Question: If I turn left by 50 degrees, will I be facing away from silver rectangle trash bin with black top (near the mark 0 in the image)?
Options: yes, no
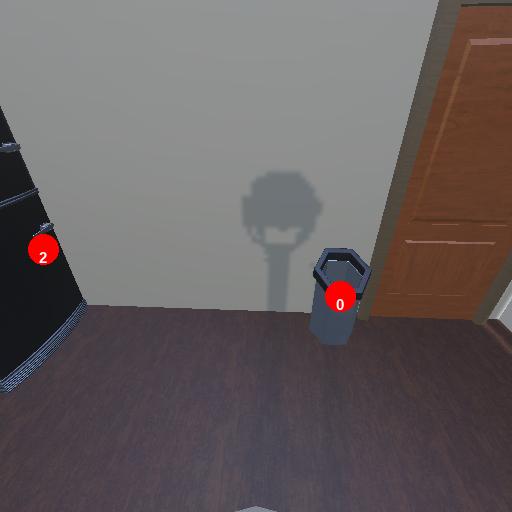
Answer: yes